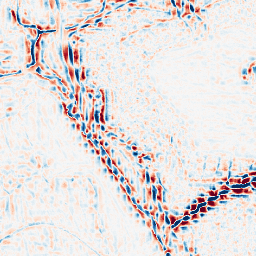
Category: wavelet
Decomposition family: wavelet_reverse_biorthogonal
Decomposition parameters: wavelet: rbio4.4
level: 3
Upsampling method: bicubic
Upsampling parameters: scale: 2
Upsampling scale: 2